Interaction volume radius: 10 \u00c5
Interaction volume height: 15 \u00c5
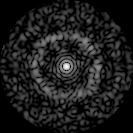
Disorder parameter: 0.8211